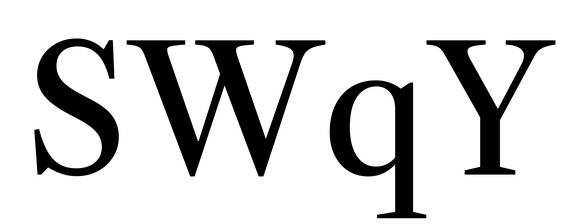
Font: LibreCaslonText_Regular